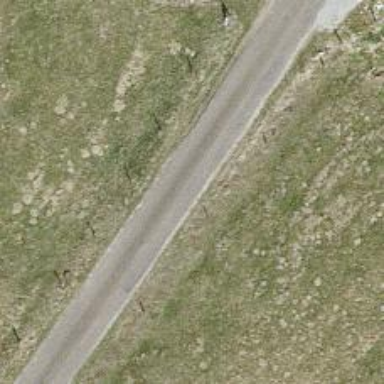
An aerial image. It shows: Unclassified road.